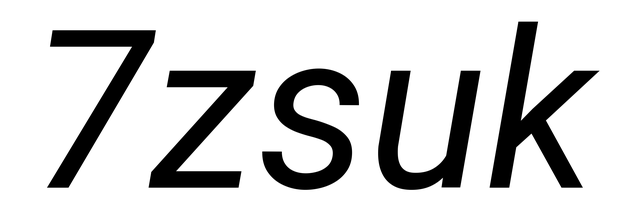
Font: Roboto-Italic_Italic